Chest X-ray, PA view. Patient: 73 years old, sex F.
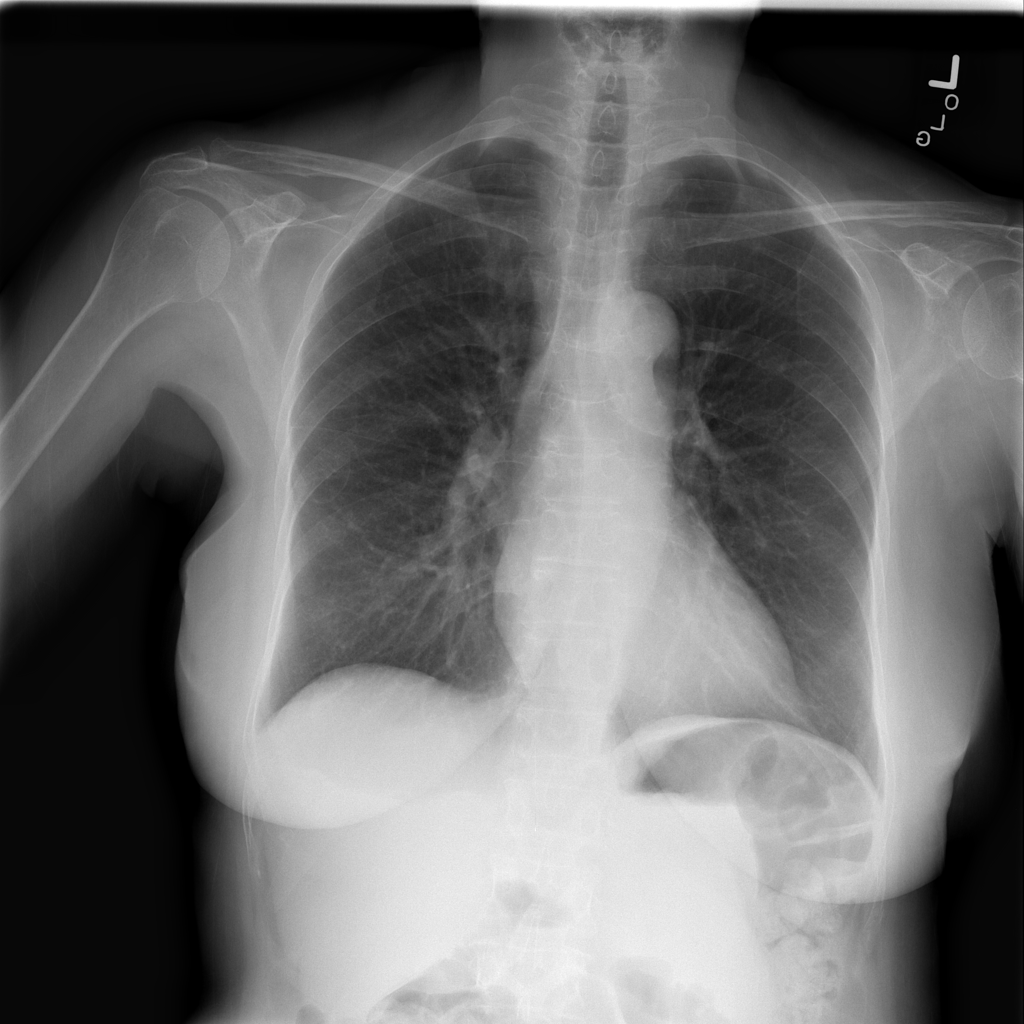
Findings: No Finding